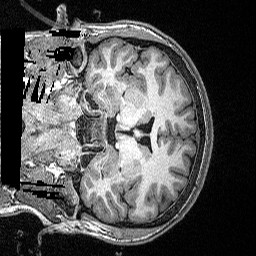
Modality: T1w
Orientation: coronal
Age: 21
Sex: male
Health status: healthy
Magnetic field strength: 3 T
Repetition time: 2.53 s
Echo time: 0.00331 s